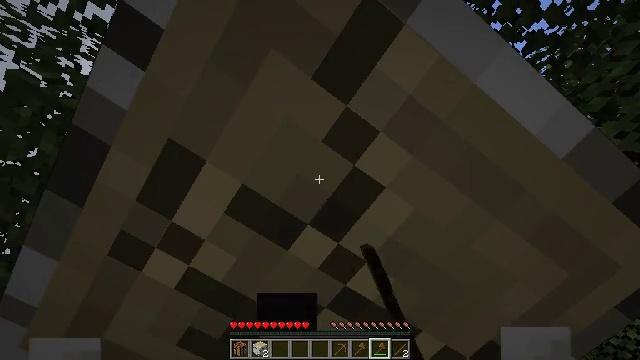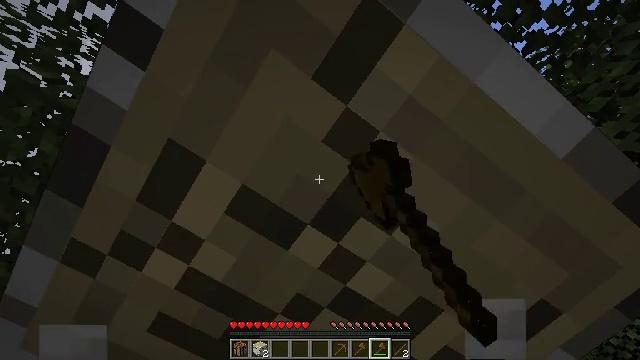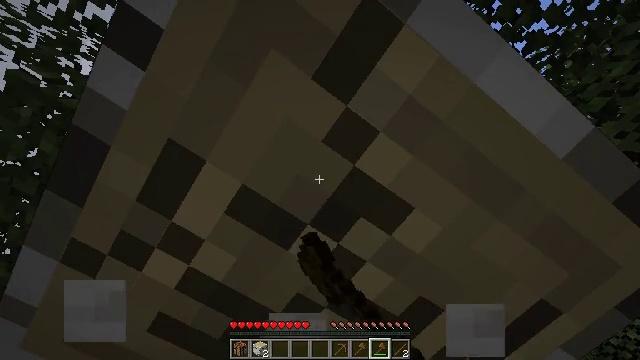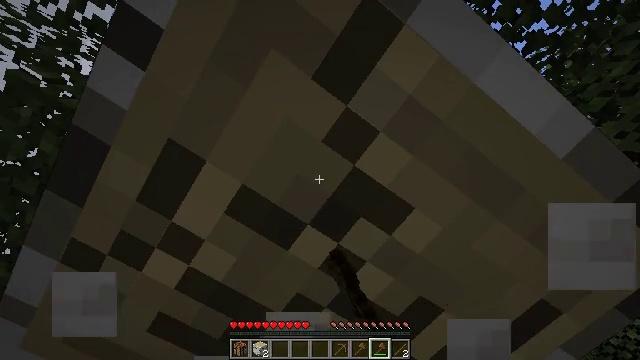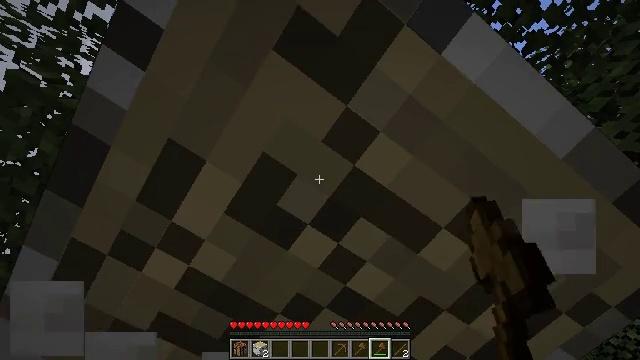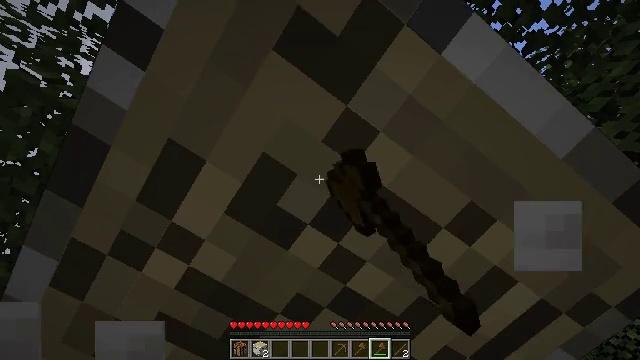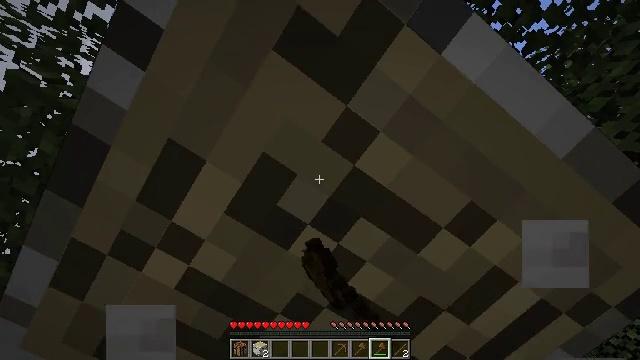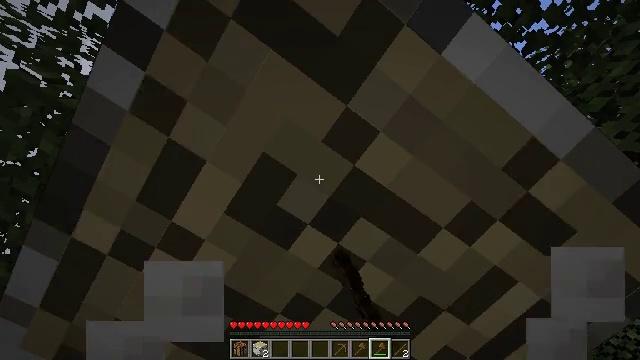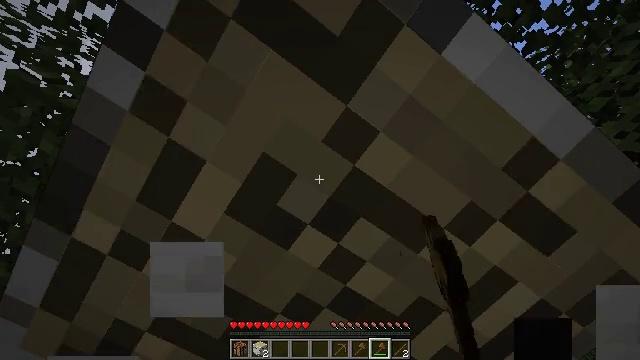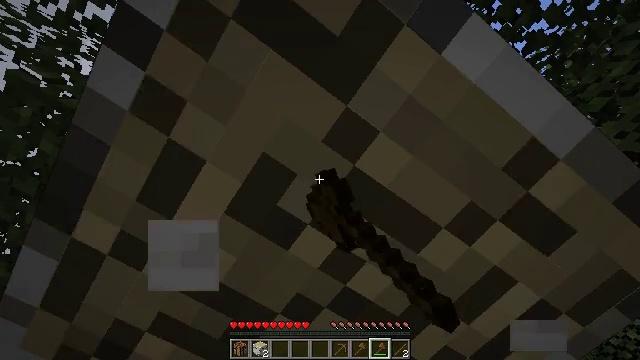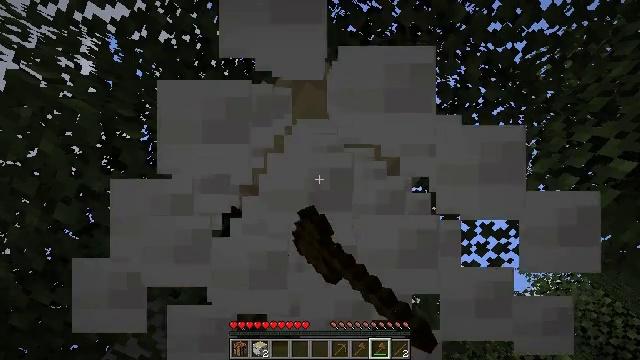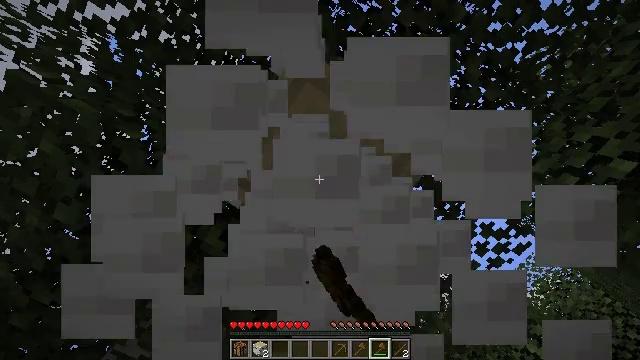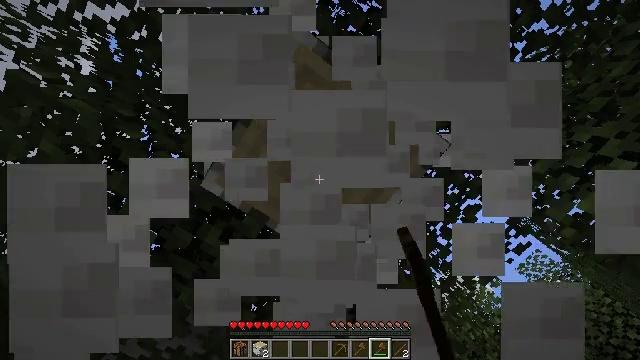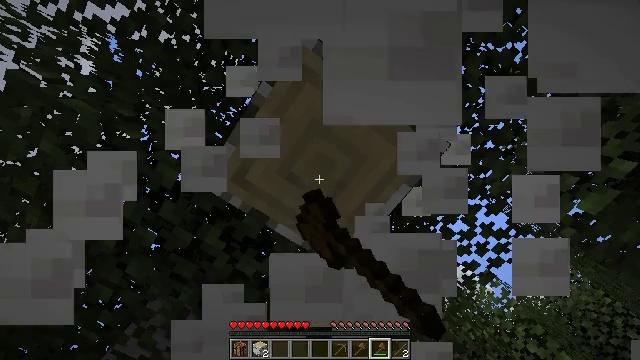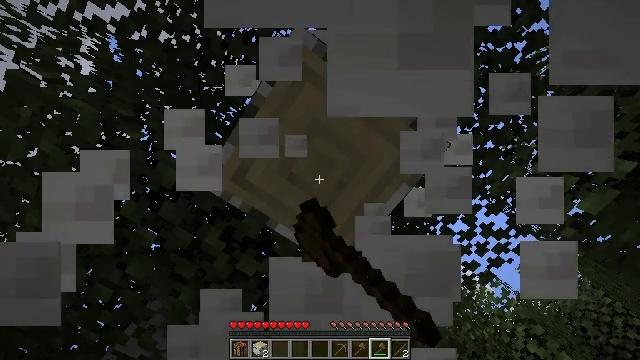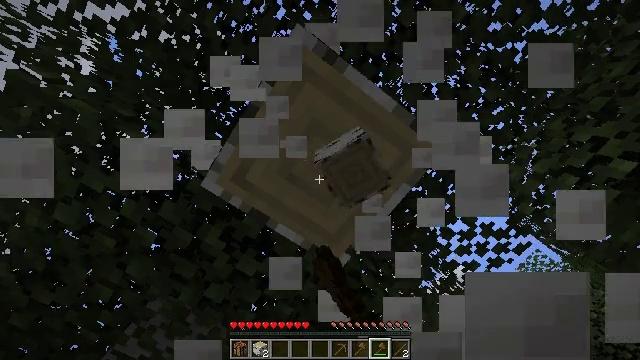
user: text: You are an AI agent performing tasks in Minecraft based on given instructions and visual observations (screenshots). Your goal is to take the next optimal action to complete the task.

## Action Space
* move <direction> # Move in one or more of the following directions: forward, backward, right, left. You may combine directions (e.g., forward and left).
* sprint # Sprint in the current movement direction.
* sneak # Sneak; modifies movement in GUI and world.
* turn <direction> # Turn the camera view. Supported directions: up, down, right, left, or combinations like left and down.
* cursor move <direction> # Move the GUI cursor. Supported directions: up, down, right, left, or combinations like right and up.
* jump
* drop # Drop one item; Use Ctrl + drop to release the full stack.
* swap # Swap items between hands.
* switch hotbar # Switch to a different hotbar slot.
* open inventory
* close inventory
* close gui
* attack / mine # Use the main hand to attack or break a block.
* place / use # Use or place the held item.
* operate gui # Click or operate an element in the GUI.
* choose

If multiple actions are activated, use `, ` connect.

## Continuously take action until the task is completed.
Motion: motion action
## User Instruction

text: Gather birch log for crafting.
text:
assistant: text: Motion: attack / mine
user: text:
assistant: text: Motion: attack / mine
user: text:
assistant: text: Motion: attack / mine
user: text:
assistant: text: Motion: attack / mine
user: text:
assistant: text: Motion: attack / mine
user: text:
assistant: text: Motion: attack / mine
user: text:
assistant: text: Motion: attack / mine
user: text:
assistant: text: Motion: attack / mine
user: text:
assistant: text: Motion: attack / mine
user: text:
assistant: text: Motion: attack / mine
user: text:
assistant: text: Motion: attack / mine
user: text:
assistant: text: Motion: attack / mine
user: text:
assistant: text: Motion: attack / mine
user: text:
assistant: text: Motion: attack / mine
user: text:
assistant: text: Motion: attack / mine
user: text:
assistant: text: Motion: attack / mine
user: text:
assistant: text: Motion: attack / mine
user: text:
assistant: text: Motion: turn up, attack / mine
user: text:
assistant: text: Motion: turn up, attack / mine
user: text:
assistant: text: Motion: turn up, attack / mine
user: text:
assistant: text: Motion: attack / mine
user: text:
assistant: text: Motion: attack / mine
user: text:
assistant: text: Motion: attack / mine
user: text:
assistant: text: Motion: attack / mine
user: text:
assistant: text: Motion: attack / mine
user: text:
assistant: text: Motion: attack / mine
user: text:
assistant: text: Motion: attack / mine
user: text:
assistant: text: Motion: attack / mine
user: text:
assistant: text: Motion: attack / mine
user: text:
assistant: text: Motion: attack / mine